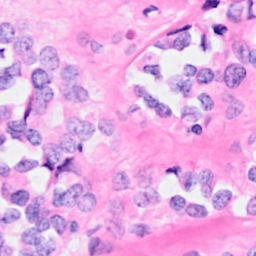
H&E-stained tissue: Breast